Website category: university
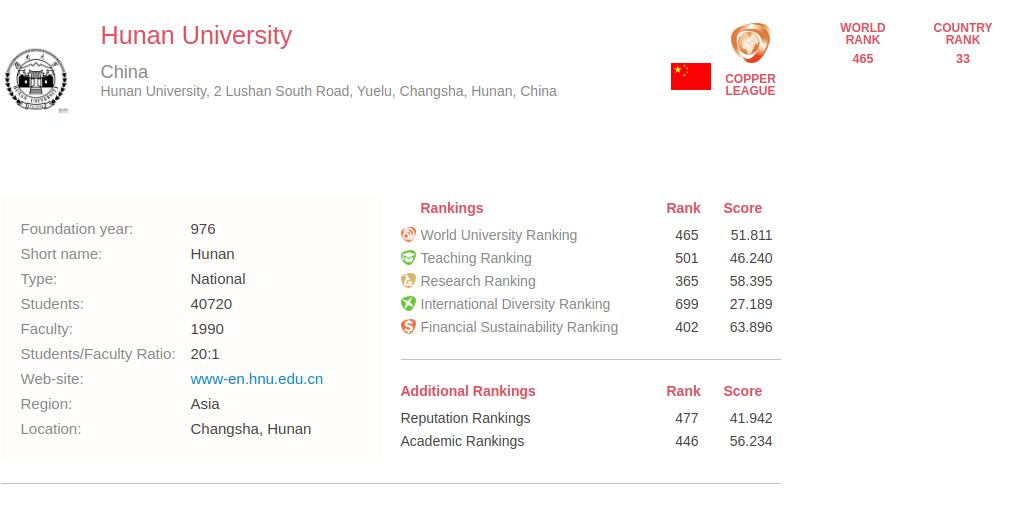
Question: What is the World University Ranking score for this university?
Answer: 51.811

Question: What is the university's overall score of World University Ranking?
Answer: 51.811

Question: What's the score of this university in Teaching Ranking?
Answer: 46.240

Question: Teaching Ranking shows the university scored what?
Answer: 46.240

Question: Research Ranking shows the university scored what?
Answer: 58.395

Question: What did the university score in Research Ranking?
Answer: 58.395

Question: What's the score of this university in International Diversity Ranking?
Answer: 27.189

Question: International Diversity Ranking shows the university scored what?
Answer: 27.189

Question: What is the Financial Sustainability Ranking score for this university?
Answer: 63.896

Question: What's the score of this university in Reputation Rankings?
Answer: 41.942

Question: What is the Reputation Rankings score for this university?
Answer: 41.942

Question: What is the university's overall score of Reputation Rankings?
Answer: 41.942

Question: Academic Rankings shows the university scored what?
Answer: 56.234

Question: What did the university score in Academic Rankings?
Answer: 56.234

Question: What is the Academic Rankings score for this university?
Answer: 56.234

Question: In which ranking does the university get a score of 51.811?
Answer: World University Ranking

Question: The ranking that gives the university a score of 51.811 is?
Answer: World University Ranking

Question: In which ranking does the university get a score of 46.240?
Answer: Teaching Ranking

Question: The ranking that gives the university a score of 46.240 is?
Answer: Teaching Ranking

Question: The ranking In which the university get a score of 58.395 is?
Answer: Research Ranking

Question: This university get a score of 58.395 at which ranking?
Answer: Research Ranking

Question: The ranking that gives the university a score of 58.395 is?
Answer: Research Ranking

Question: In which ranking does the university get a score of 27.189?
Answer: International Diversity Ranking

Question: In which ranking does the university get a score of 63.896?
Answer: Financial Sustainability Ranking

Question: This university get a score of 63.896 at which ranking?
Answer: Financial Sustainability Ranking

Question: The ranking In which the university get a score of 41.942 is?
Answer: Reputation Rankings

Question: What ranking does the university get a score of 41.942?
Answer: Reputation Rankings

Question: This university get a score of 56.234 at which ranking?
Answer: Academic Rankings